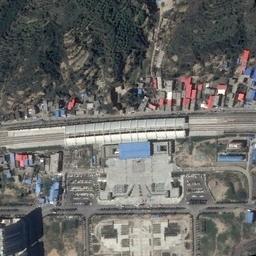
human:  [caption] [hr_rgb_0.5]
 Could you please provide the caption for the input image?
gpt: The railway station has some railways and buildings and the railway station is between a forest and a square .

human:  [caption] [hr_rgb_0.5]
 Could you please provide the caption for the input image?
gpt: Many buildings are beside the railway station .

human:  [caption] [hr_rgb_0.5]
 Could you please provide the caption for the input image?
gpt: A nice suburban railway station .

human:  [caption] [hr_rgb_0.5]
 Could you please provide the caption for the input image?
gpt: The railway station is next to some buildings and trees .

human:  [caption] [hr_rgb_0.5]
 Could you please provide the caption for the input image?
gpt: There are some buildings and many green trees near the railway station .